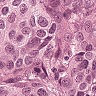
Metastatic tissue present: yes